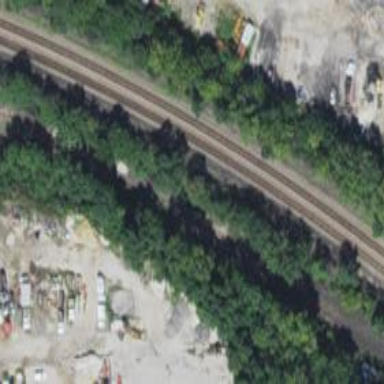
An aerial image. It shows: Abandoned railway spur.